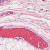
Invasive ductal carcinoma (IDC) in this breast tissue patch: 0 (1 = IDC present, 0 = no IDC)